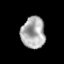
Tissue: prostate
Cell type: Myeloid cells
Senescence score: 0.3293
Nuclear area (px): 739
Mean DAPI intensity: 171.605